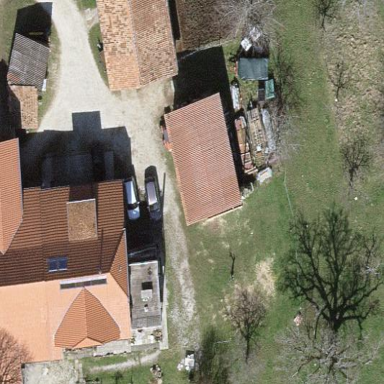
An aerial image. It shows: Farmyard area.